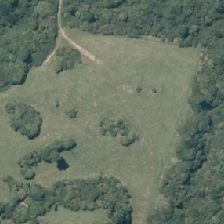
Land cover: low_producing_grassland